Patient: sex F, age 62
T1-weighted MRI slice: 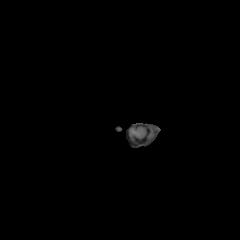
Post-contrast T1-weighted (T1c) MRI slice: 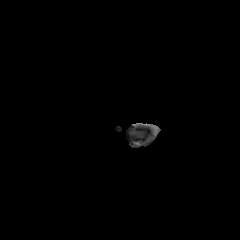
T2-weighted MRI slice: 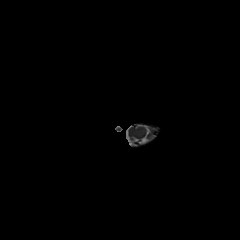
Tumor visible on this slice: no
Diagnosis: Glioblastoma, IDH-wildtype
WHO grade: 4